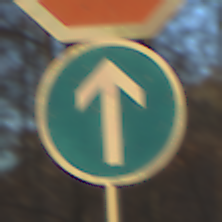
Verkehrszeichen: VorgeschriebeneFahrtrichtungGeradeaus
Zusatzzeichen oben: Stop
Umgebung: Outdoor, Nature
Tageszeit: SunriseSunset
Wetter: Clear
Licht: Natural
Jahreszeit: Autumn
Kontrast: HighContrast